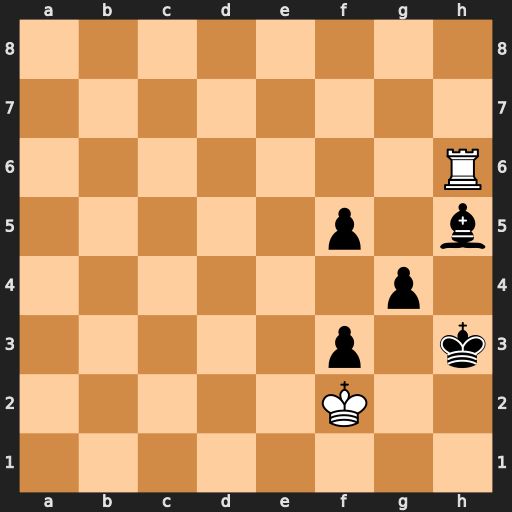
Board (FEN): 8/8/7R/5p1b/6p1/5p1k/5K2/8
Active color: w
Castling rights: -
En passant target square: -
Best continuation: Rxh5#